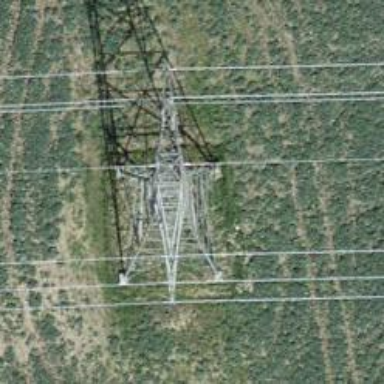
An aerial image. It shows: Power tower.